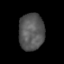
Tissue: lung
Cell type: Myeloid cells
Senescence score: 0.205
Nuclear area (px): 919
Mean DAPI intensity: 86.75